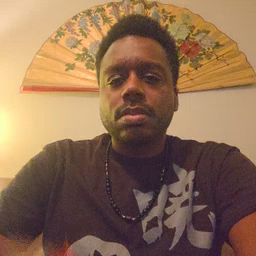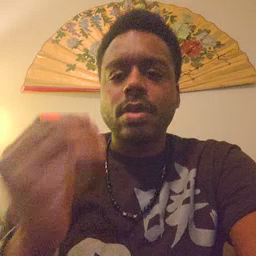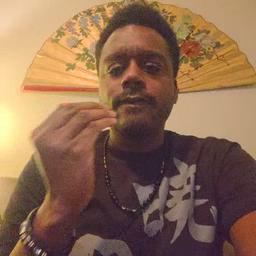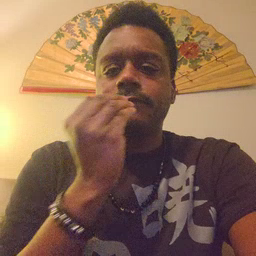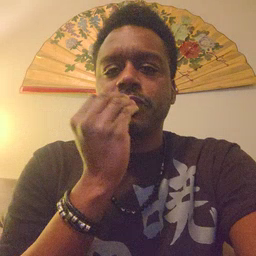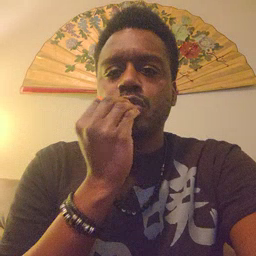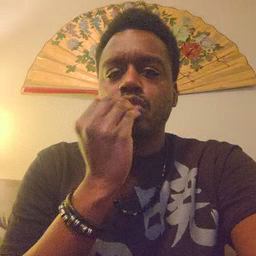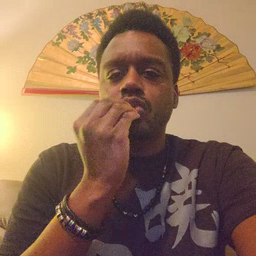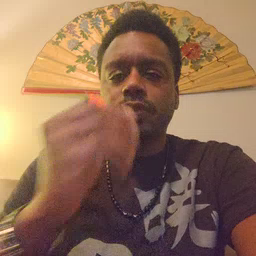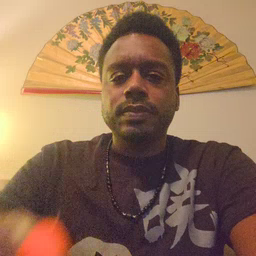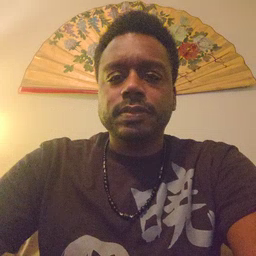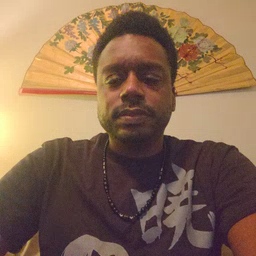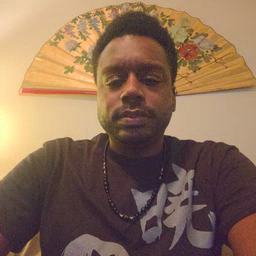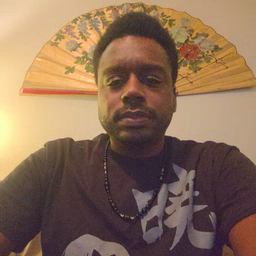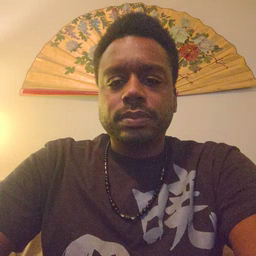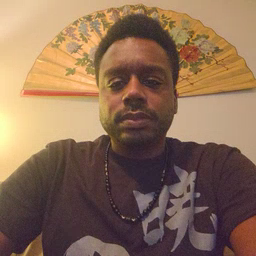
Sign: food